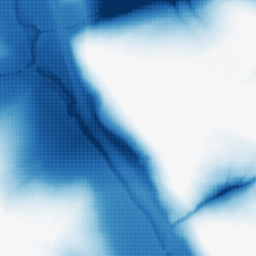
Category: morphological
Decomposition family: morphological
Decomposition parameters: operation: closing
size: 100
Upsampling method: sinc_blackman
Upsampling parameters: scale: 2
kernel_size: 4
Upsampling scale: 2